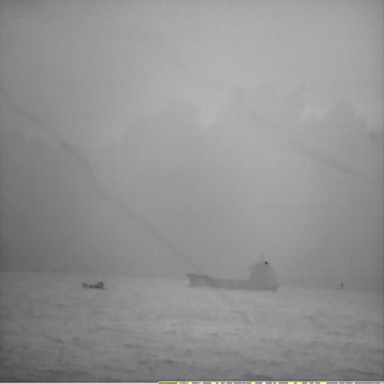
There is a bulk_carrier in the infrared image.